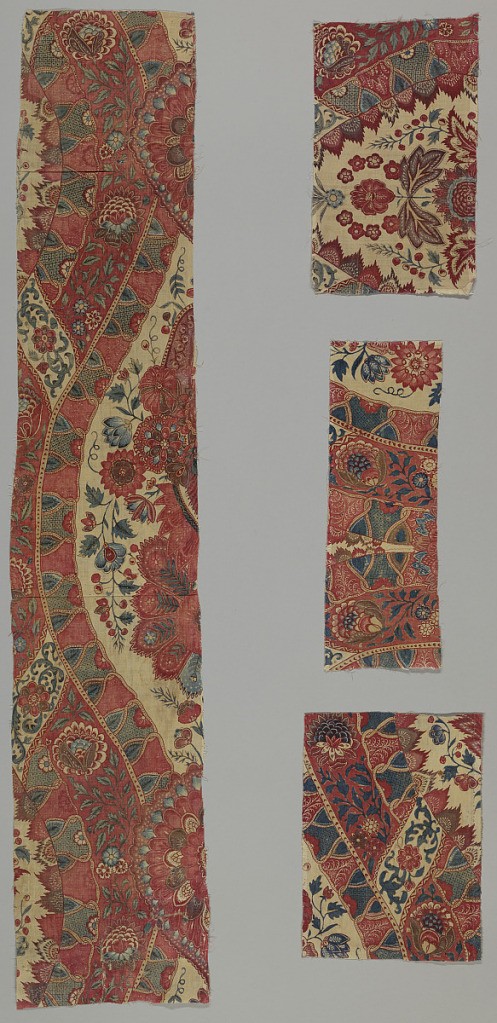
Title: Chintz fragments
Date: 18th century
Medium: cotton Technique: mordants (2 reds, 2 purples, 2 browns) applied by brush or pen, sometimes over resist; yellow and 2 blues (over resist) applied by brush; chintz on plain weave
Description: Four fragments of elaborate design of large and small elongated ovals.